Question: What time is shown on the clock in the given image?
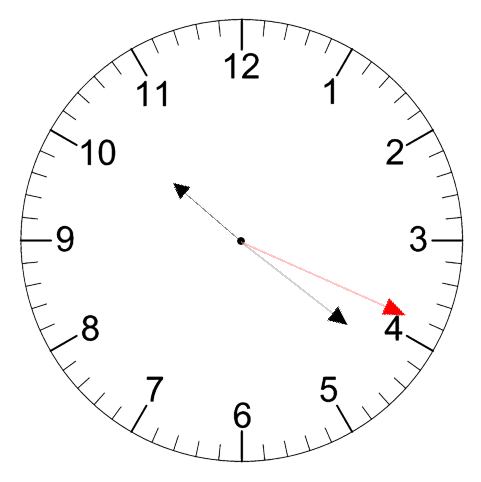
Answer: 10:21:19